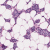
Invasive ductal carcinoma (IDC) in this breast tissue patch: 1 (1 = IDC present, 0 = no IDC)